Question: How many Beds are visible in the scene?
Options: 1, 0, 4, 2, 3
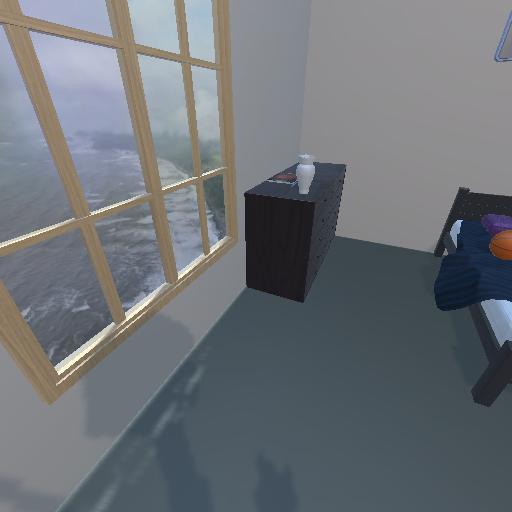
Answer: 1